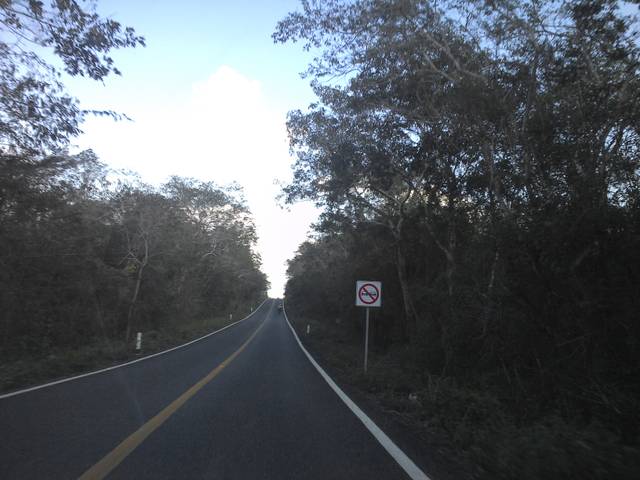
Region: Mexico
Coordinates: 20.333, -89.668